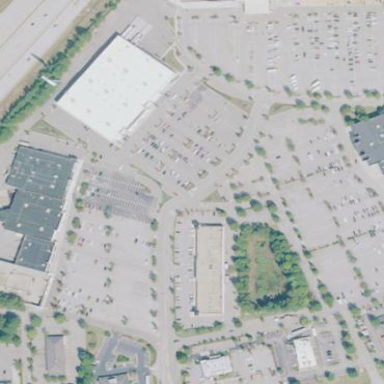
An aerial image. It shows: Mall.